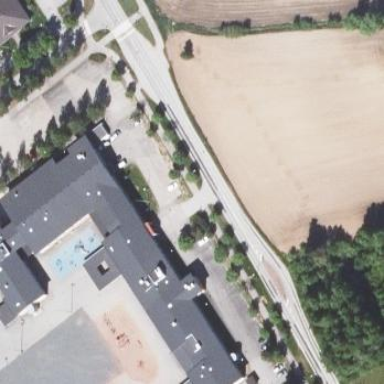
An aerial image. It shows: School building.